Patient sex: M
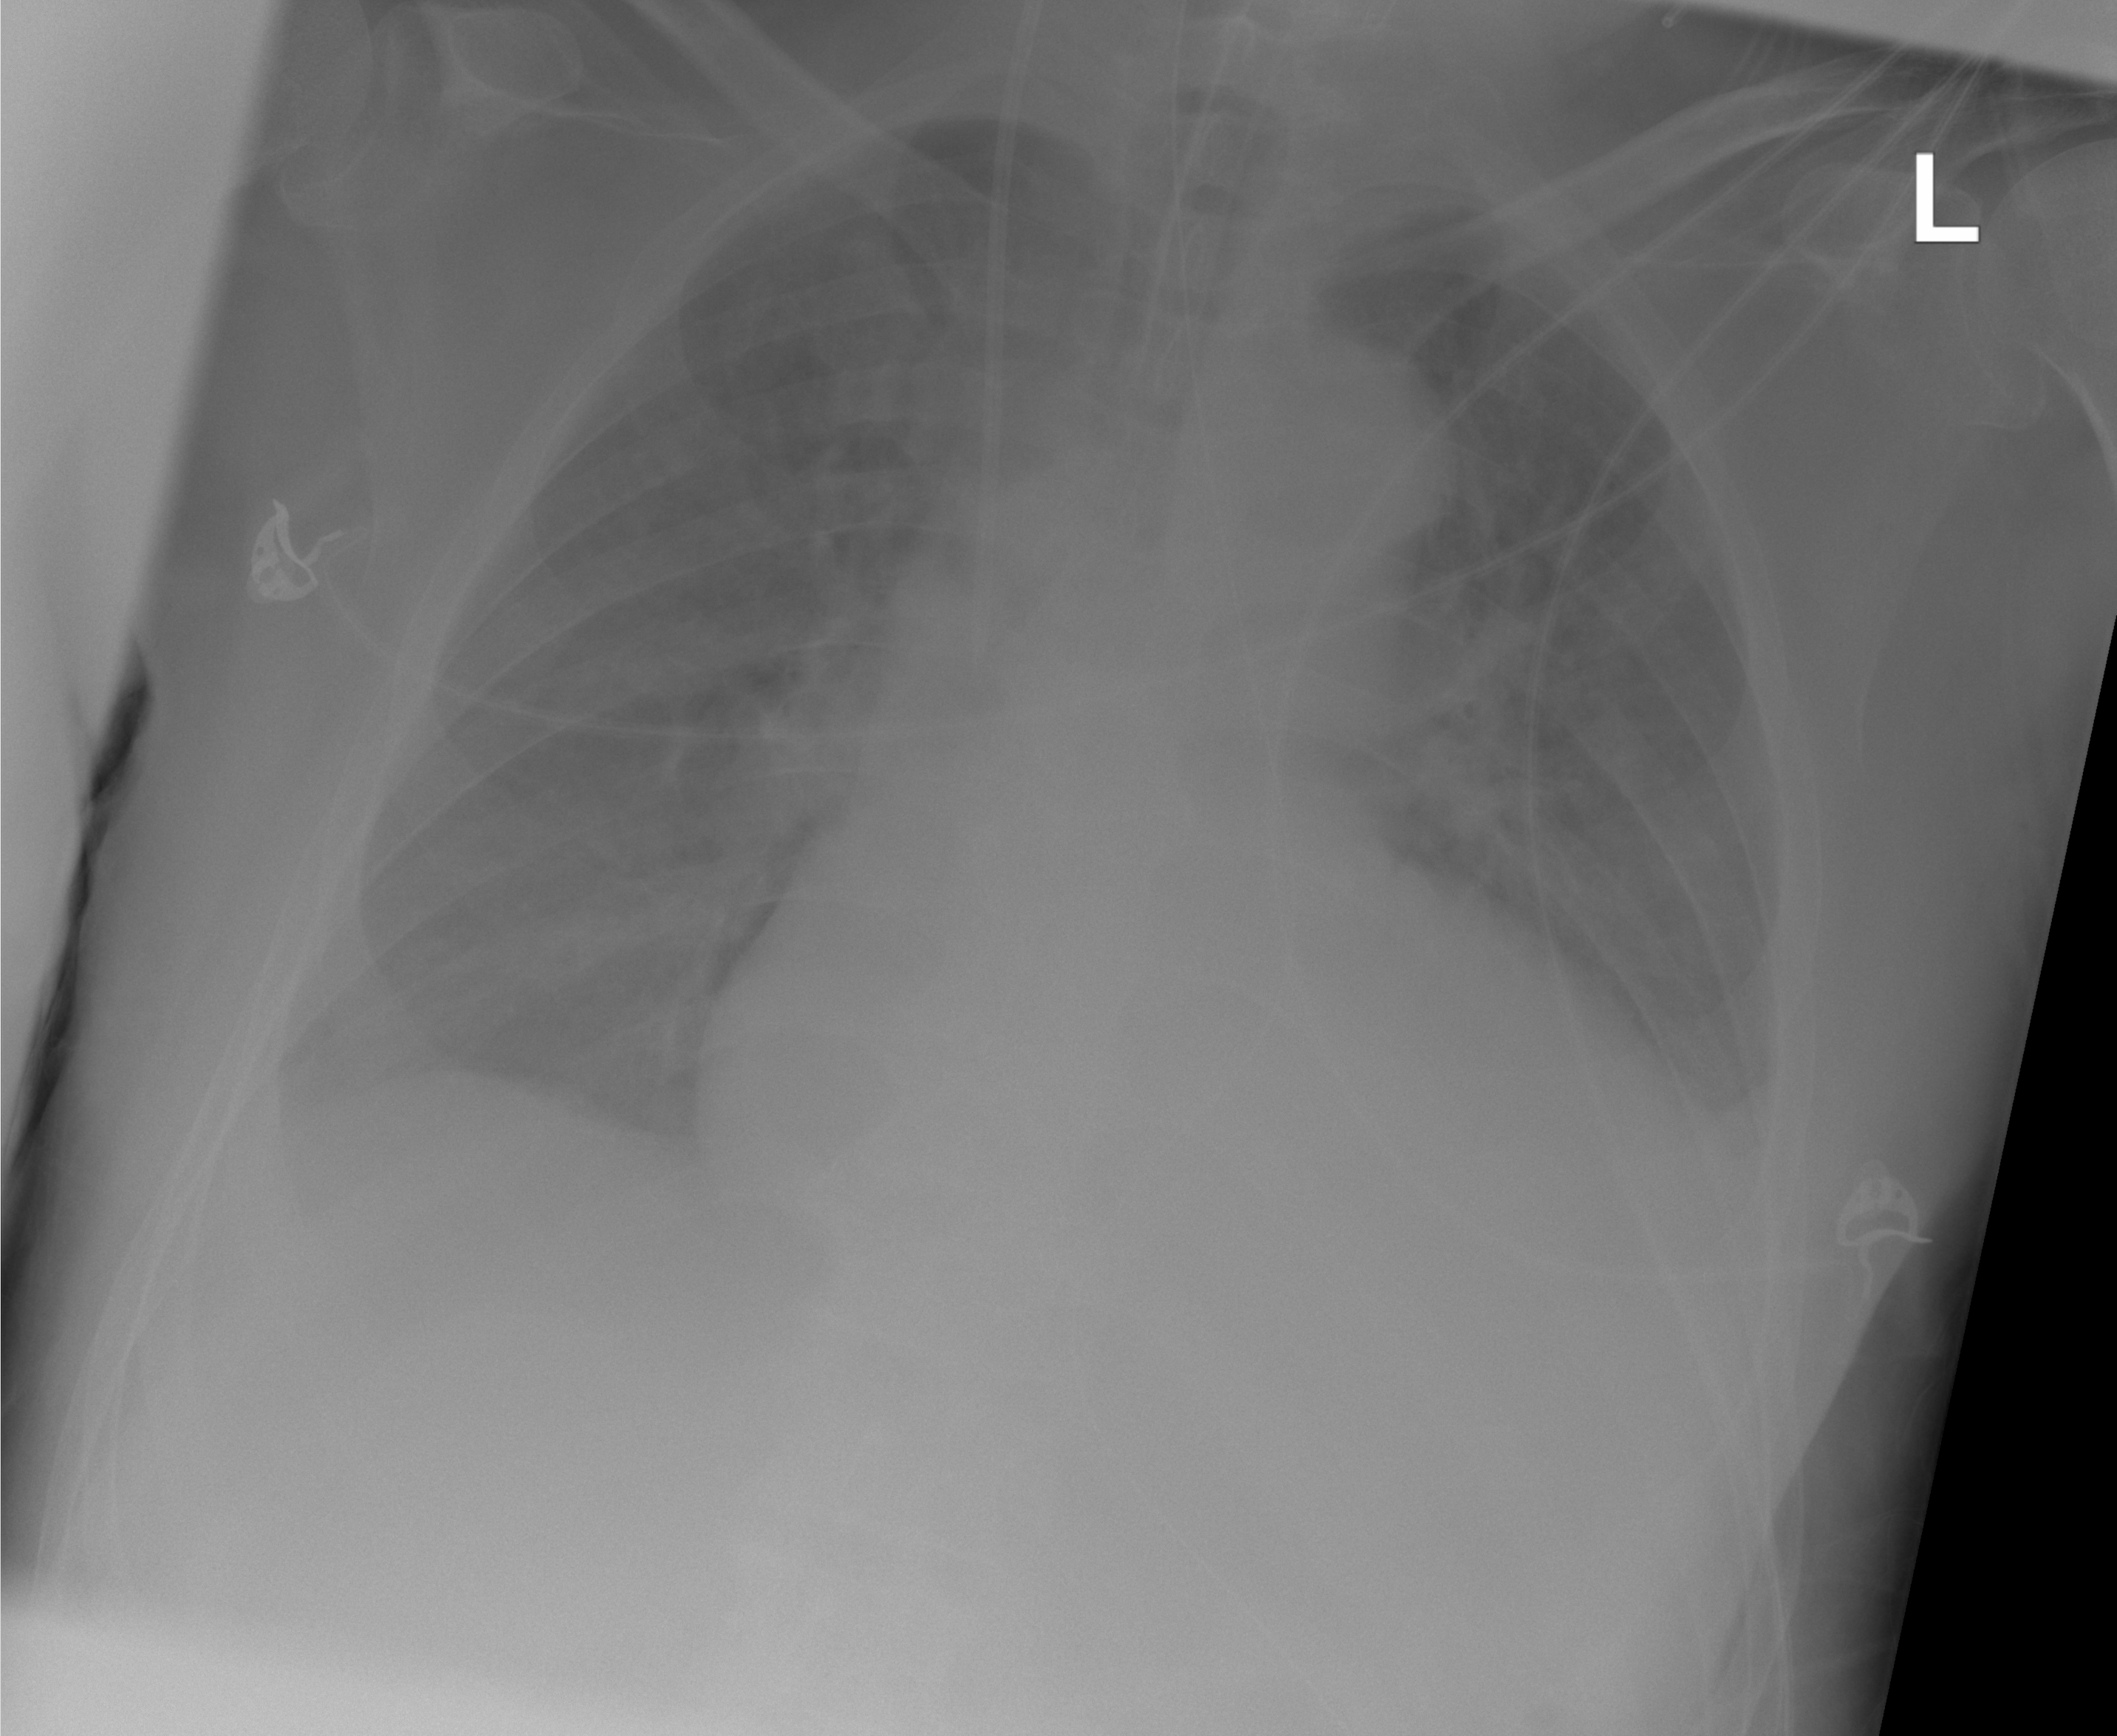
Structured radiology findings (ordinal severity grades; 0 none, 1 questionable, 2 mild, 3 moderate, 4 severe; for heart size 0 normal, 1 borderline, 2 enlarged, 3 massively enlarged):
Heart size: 3
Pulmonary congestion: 3
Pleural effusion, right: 2
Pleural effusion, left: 2
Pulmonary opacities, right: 2
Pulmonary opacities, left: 2
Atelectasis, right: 2
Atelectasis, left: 2